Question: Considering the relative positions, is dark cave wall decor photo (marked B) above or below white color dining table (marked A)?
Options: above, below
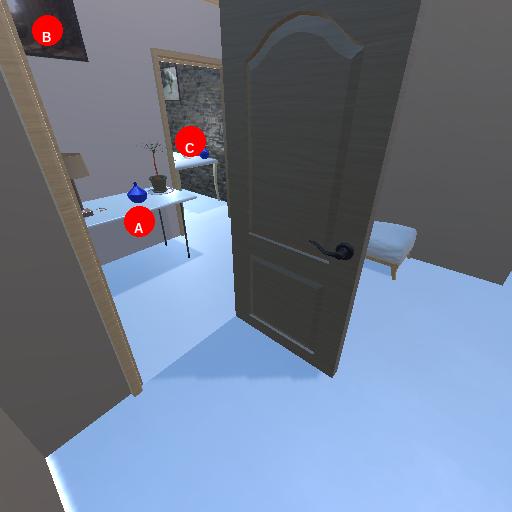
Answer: above